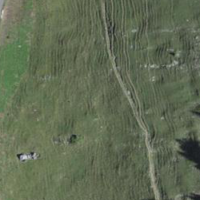
EUNIS habitat code: 24
Species observed at this site:
Leucanthemum vulgare